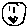
Label: smiley face